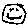
Label: smiley face